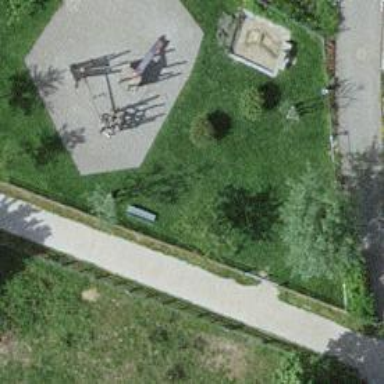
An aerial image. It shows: Bench.